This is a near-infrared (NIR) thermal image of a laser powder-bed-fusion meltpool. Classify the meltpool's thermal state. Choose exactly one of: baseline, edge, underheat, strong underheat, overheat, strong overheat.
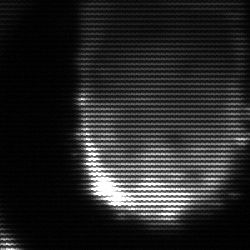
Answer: baseline